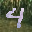
Label: 4